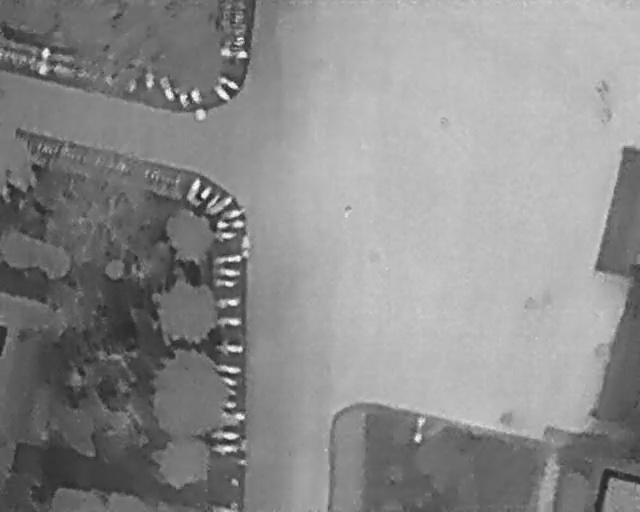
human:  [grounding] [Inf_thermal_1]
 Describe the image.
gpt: In the satellite image, there is  <ref>1 medium bicycle </ref> <box>[[35, 65, 36, 70, 5]]</box> located at center,  <ref>12 small bicycle </ref> <box>[[34, 60, 36, 65, 2], [35, 56, 36, 61, 173], [34, 52, 35, 57, 2], [35, 50, 36, 55, 6], [28, 36, 32, 37, 20], [30, 37, 33, 38, 34], [35, 47, 36, 53, 171], [31, 38, 35, 40, 45], [34, 43, 36, 48, 2], [36, 39, 37, 44, 161], [35, 41, 36, 46, 2], [33, 37, 34, 42, 146]]</box> located at center,  <ref>3 small bicycle </ref> <box>[[35, 69, 36, 74, 6], [34, 82, 35, 88, 1], [34, 72, 36, 76, 22]]</box> located at bottom,  <ref>3 small bicycle </ref> <box>[[35, 13, 36, 18, 22], [33, 17, 36, 18, 137], [29, 17, 32, 19, 154]]</box> located at top,  <ref>2 medium bicycle </ref> <box>[[34, 84, 36, 90, 2], [63, 82, 68, 84, 10]]</box> located at bottom,  <ref>1 small bicycle </ref> <box>[[23, 16, 28, 18, 149]]</box> located at top left,  <ref>1 small person </ref> <box>[[53, 40, 55, 42, 2]]</box> located at center.